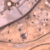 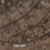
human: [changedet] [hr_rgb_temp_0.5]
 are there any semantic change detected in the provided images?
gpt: New constructions were created in the area.